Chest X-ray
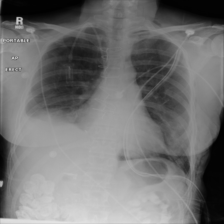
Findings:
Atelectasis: negative
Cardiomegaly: negative
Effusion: positive
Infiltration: negative
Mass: negative
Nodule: negative
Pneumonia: negative
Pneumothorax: negative
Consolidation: negative
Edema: negative
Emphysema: positive
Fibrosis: negative
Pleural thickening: negative
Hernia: negative